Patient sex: M
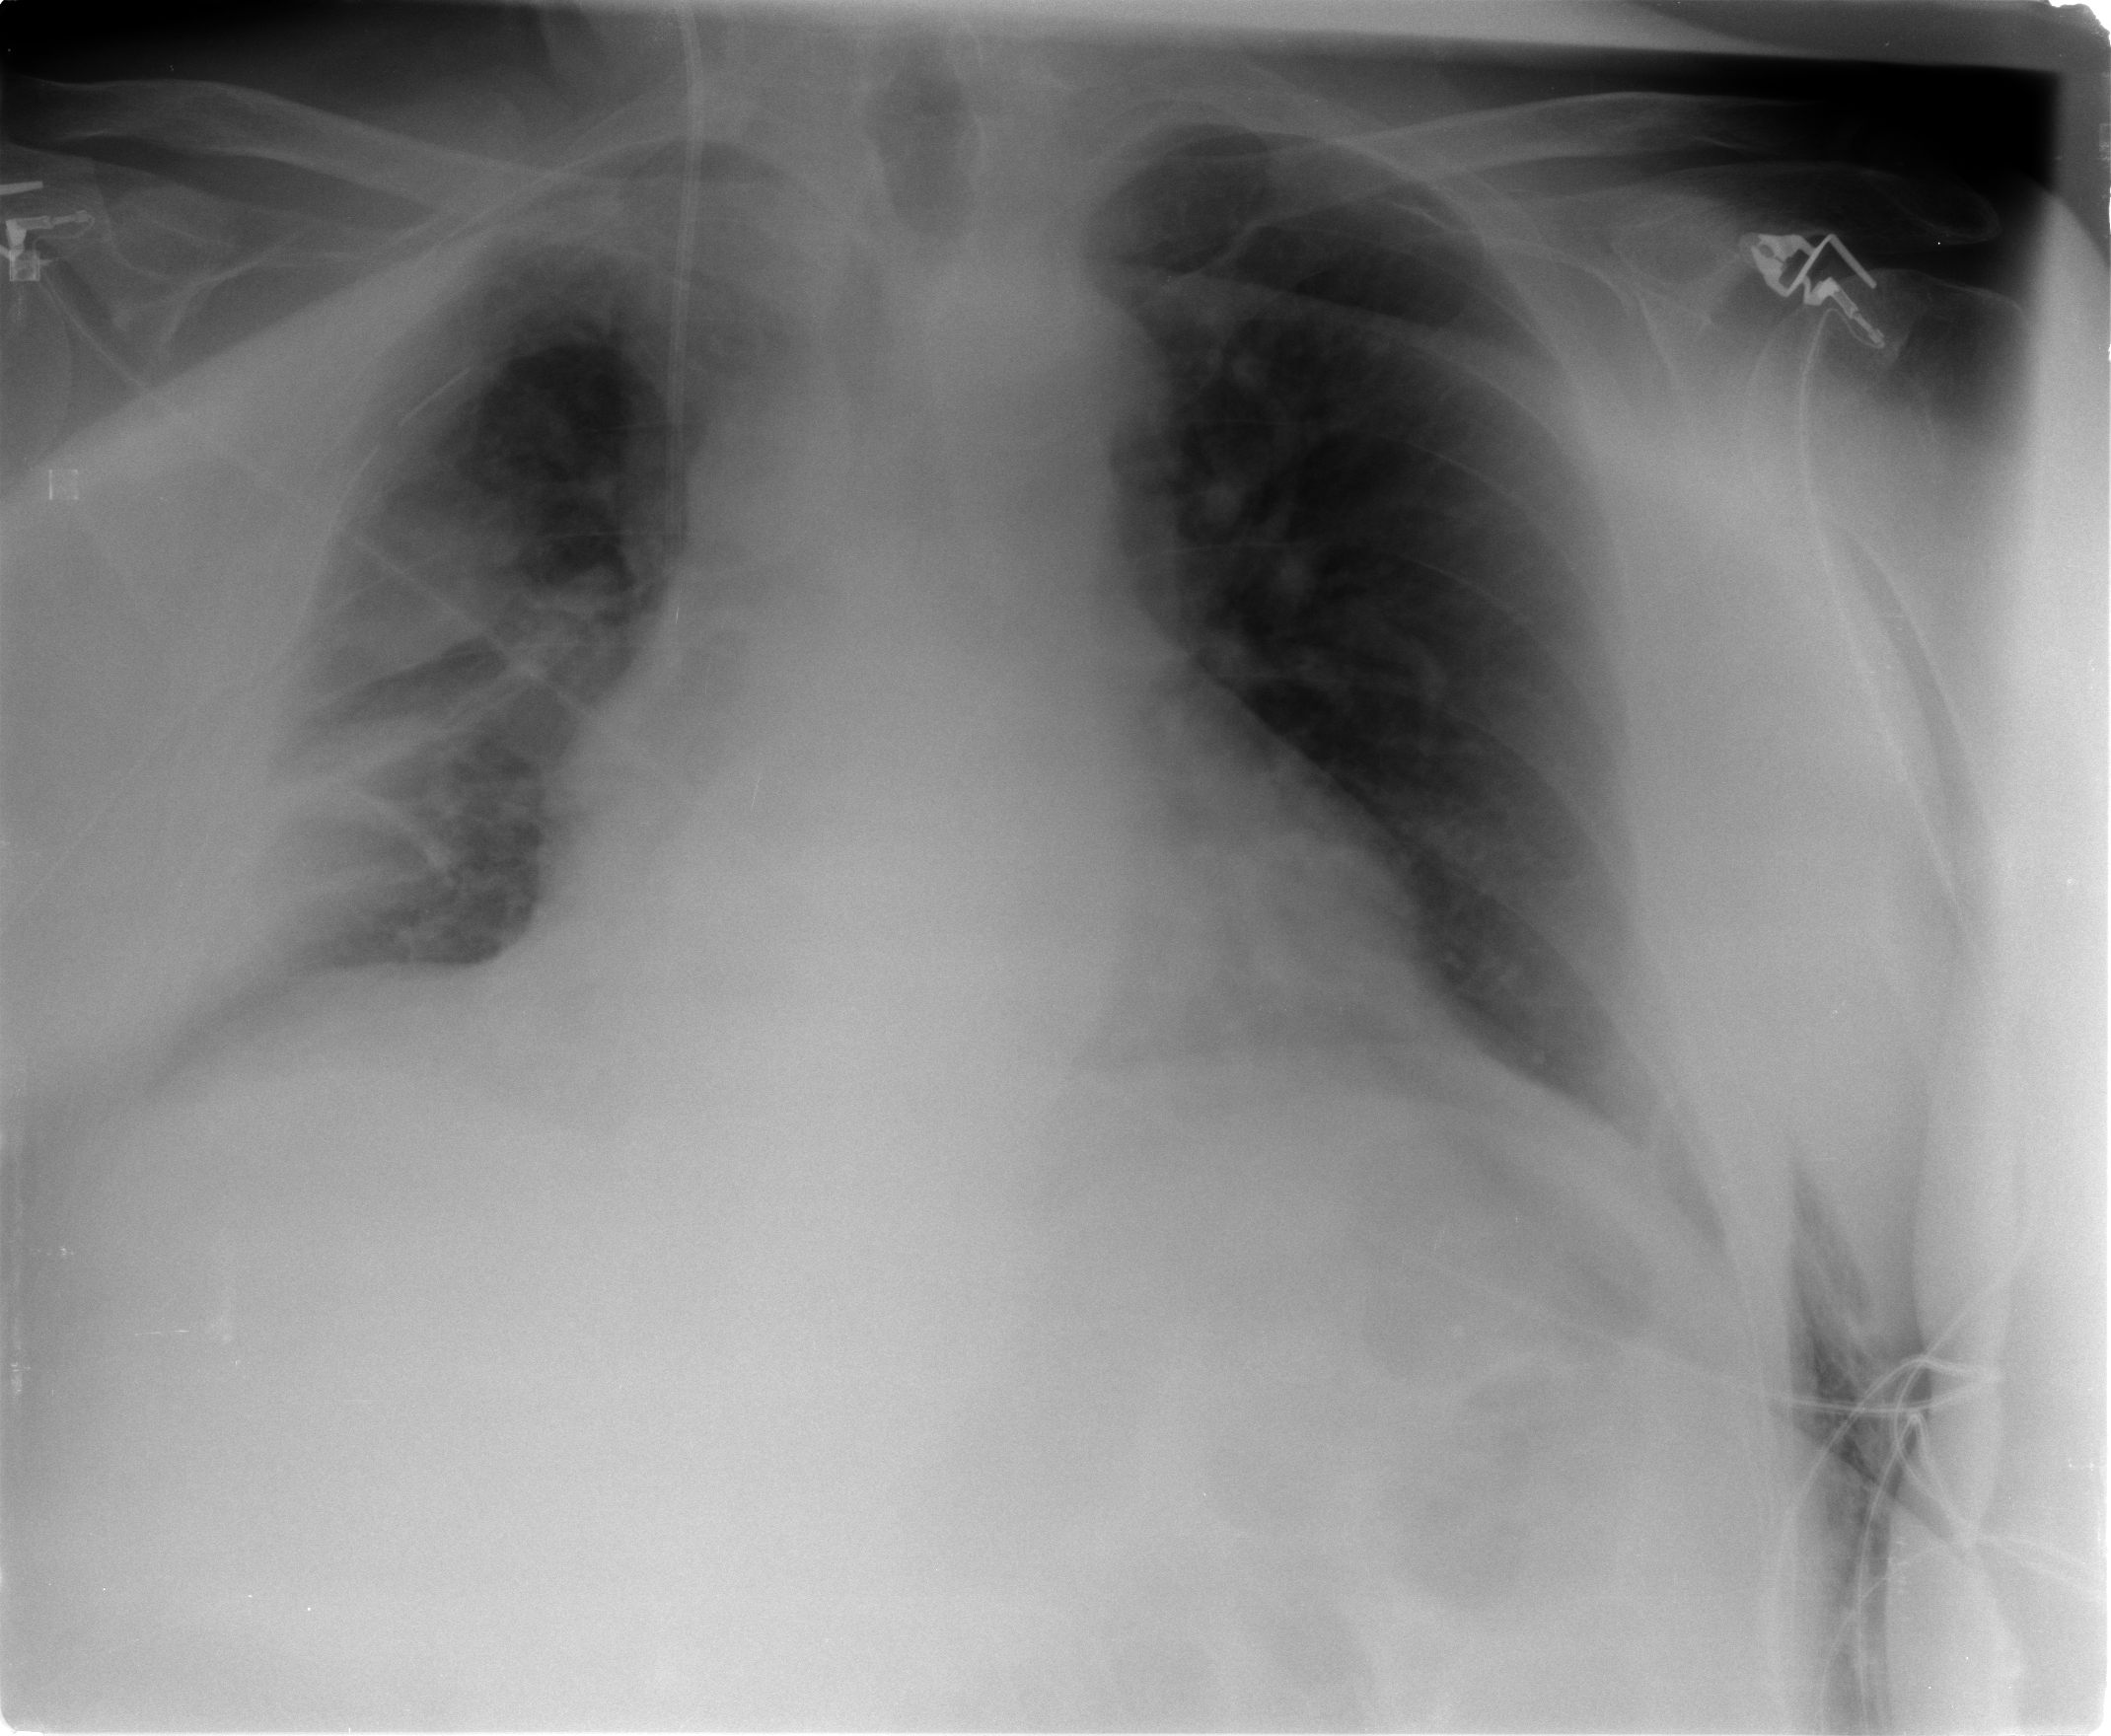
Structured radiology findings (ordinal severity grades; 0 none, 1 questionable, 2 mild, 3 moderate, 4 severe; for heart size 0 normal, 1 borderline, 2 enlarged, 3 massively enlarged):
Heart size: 2
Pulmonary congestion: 1
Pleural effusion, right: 3
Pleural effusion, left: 1
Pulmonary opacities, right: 2
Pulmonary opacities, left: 0
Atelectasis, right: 3
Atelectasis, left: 0